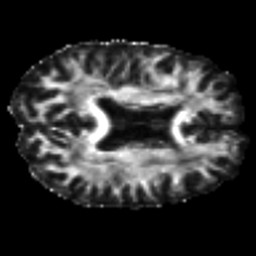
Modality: FA
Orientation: axial
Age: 34
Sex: male
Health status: healthy
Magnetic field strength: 3 T
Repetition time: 8.4 s
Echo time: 0.0926 s